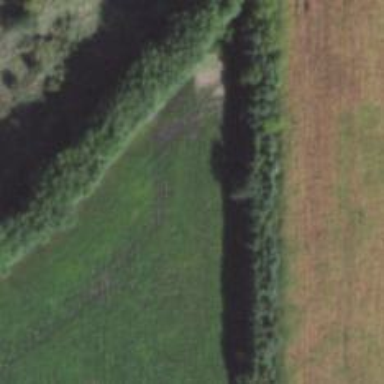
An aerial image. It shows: Row of trees in natural setting.